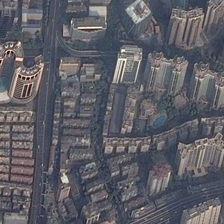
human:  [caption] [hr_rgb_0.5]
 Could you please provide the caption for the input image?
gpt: t commercial is surrounded by some trees and flats .

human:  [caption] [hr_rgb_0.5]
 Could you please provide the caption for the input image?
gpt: several edifices sits besides common buildings in this commercial area .

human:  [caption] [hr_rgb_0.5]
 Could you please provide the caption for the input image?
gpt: we can see an s shaped and some other high rise building standing along the road while inside the block medium rise apartment buildings are orderly lined up .

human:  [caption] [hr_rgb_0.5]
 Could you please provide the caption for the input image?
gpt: a commercial is surrounded by some trees and flats .

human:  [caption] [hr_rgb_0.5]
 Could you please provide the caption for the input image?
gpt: many commercial tall buildings are in a commercial area .